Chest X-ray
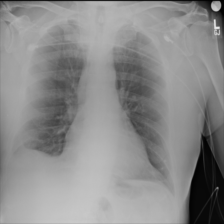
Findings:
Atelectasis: negative
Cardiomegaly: negative
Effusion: negative
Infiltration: negative
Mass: negative
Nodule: negative
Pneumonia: negative
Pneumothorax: negative
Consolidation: negative
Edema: negative
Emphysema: negative
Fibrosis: negative
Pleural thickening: negative
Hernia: negative